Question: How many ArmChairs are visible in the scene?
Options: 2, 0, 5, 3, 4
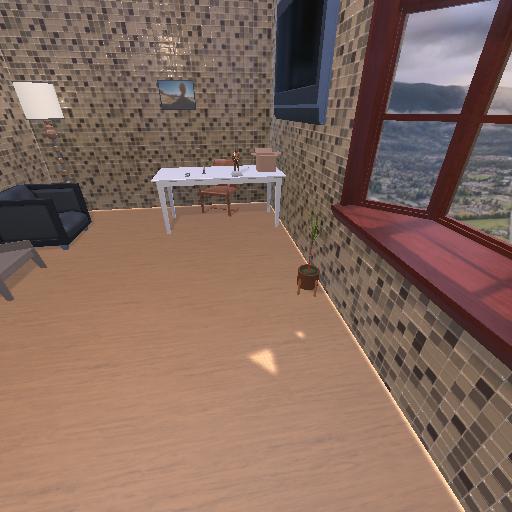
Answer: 2